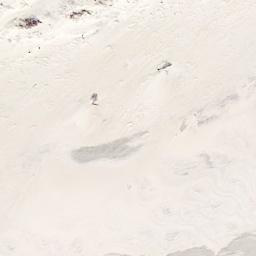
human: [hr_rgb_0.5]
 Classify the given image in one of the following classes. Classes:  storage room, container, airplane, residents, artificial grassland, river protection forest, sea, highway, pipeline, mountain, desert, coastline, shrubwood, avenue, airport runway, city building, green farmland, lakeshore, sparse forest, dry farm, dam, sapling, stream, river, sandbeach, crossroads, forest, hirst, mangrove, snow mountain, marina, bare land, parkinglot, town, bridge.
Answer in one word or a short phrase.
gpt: sandbeach